Question: This is a digital circuit problem. Given known input values for the circuit, determine the output value.
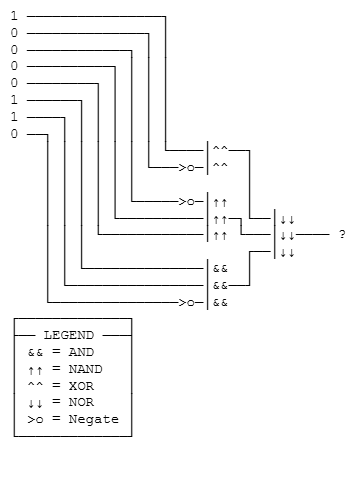
Answer: 0